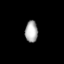
Tissue: lung
Cell type: Endothelial cells
Senescence score: 0.5415
Nuclear area (px): 265
Mean DAPI intensity: 171.842